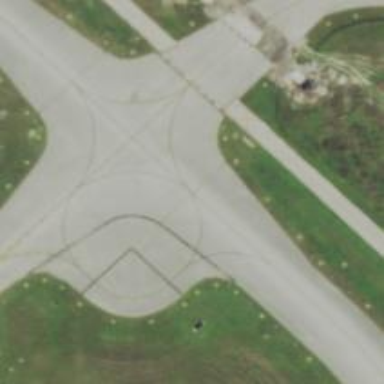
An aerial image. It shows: Image of taxiway at airport.